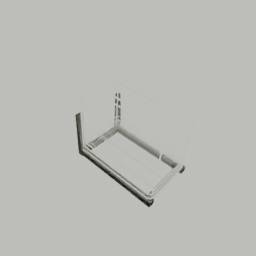
Label: appliances